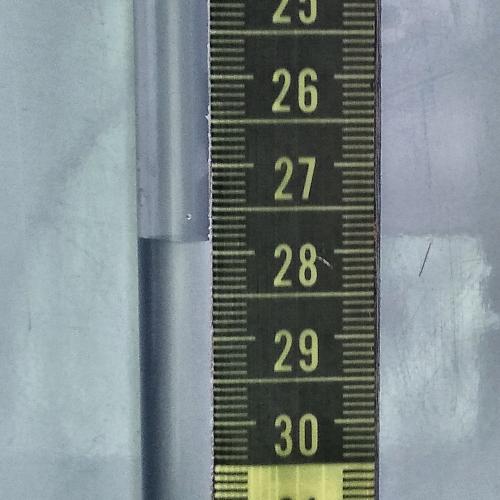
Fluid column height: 27.9 cm